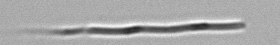
Label: Leptocylindrus